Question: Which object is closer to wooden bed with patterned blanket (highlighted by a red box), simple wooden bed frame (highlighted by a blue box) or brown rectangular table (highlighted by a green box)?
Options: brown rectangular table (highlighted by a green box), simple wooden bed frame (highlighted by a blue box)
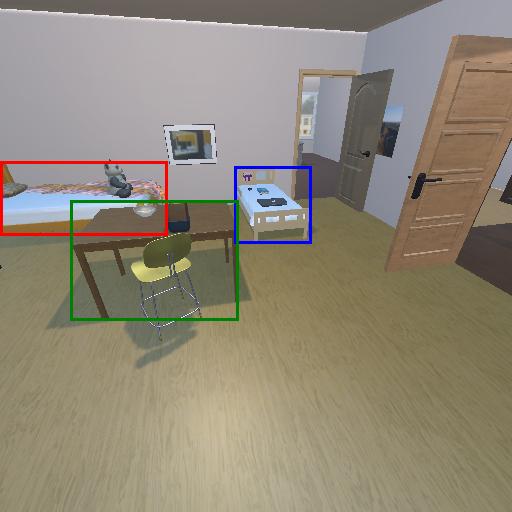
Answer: brown rectangular table (highlighted by a green box)